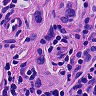
Metastatic tissue present: yes